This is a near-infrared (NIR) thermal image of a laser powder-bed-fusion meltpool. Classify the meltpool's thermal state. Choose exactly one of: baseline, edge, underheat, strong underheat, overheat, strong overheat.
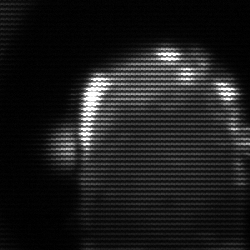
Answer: baseline